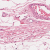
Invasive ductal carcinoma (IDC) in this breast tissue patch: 0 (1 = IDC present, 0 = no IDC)